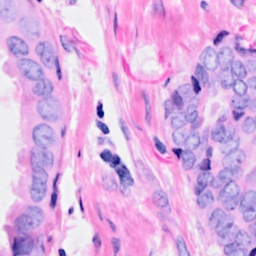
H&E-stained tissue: Breast